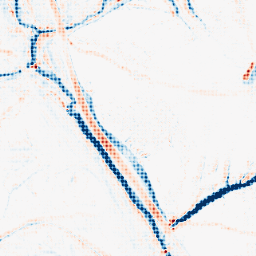
Category: morphological
Decomposition family: morphological_ellipse
Decomposition parameters: operation: average
width: 10
height: 10
Upsampling method: sinc_blackman
Upsampling parameters: scale: 8
kernel_size: 8
Upsampling scale: 8